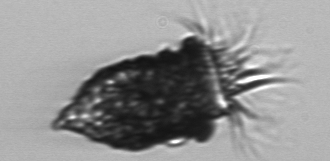
Label: Tintinnopsis